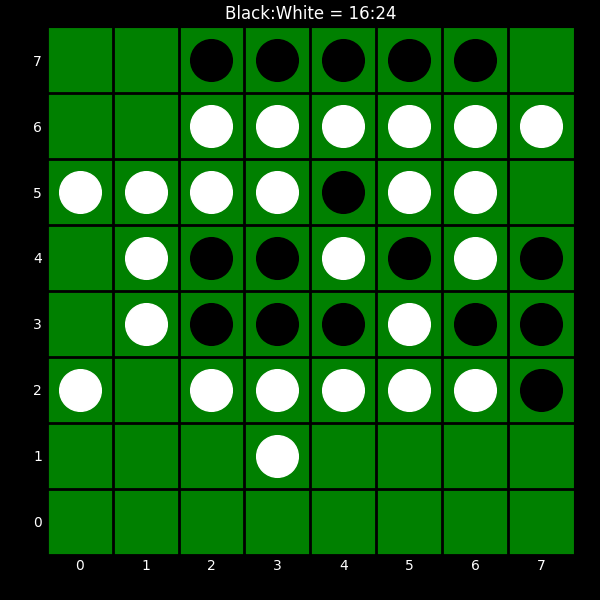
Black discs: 16
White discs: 24